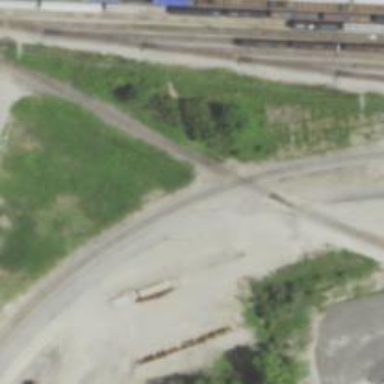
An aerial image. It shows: Railway crossing.